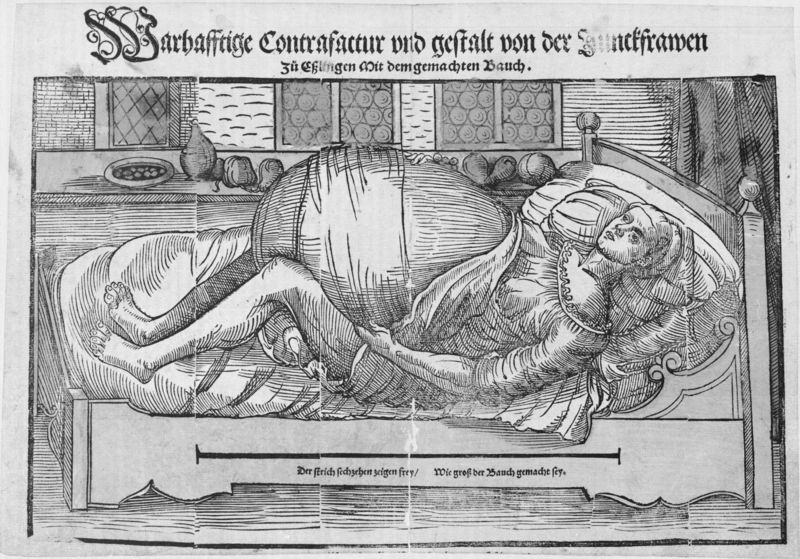
Titel: Warhafftige Contrafactur vnd gestalt von der Junckfrawen
Standort: Zürich.
Institution: Wickiana
Schlagwörter: dunkel, feder, hand, mann, schatten, fenster, frau, glas, grau, hell, holz, kleid, licht, weiss, zimmer, obst, mütze, regal, arm, mensch, schale, teller, innenraum, vorhang, boden, gewand, interieur, decke, früchte, krug, stilleben, beine, äpfel, füße, holzschnitt, schrift, liegen, grafik, graphik, linien, dielen, kissen, dick, weiblich, streifen, bett, deutsch, bettgestell, bauch, faltenwurf, laken, liegend, schwanger, gestalt, birnen, krank, buch, scheiben, groß, druck, jungfrau, schwarz-weiß, schraffur, radierung, stich, seite, illustration, text, zeitung, überschrift, fass, medizin, bleiglas, pölster, anklage, maserung, fensterscheibe, kranker, krankheit, mittelalter, fensterbank, fensterbrett, kupferstich, butzenscheiben, fraktur, altdeutsch, ablage, leinentuch, schlafrock, geburt, maßstab, bettwäsche, kopfkissen, einblattdruck, gebärende, schlafmütze, schwangere, seriendruck, linine, schwangerschaft, borhang, übertreibung, flaschenboden, d, dicker bauch, ei, fenster#, contrafactur, fuss stich, wahrhaftige, flaschenböden